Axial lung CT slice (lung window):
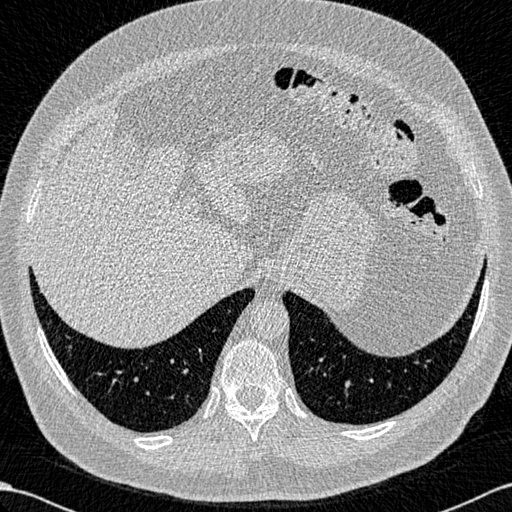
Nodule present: no